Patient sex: M
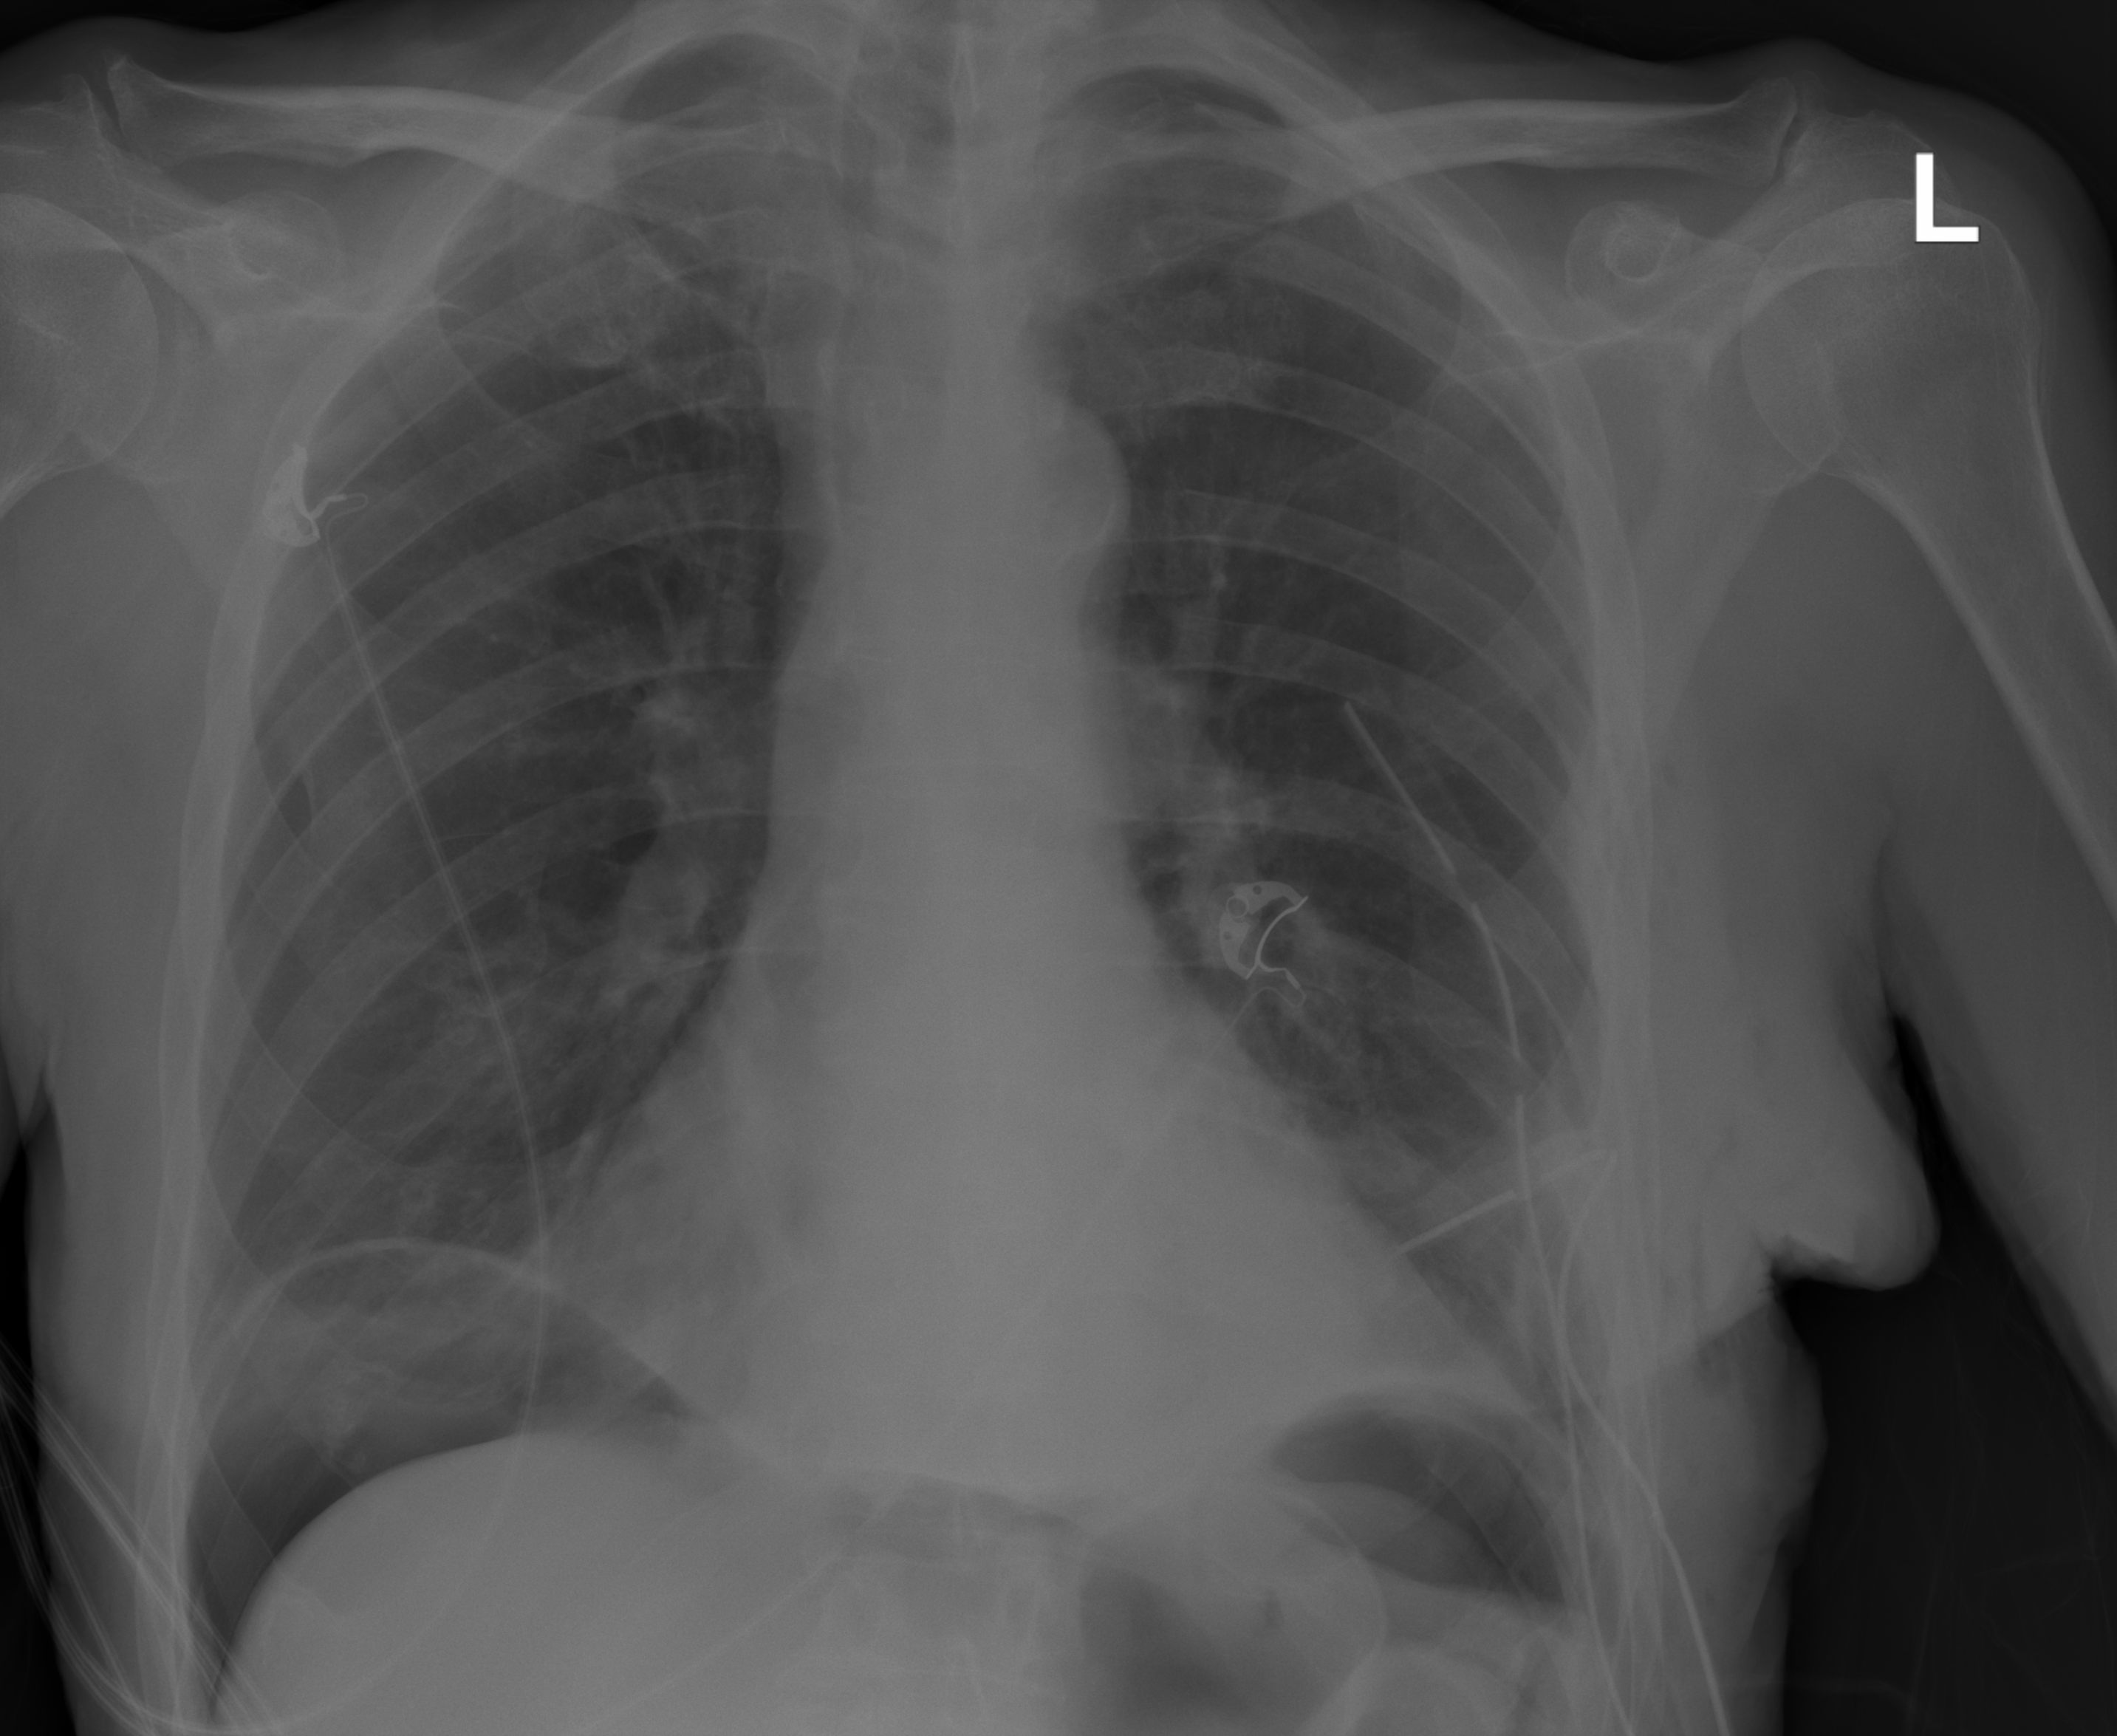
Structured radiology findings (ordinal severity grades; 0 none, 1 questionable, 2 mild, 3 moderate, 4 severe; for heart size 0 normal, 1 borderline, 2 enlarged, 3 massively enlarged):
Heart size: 0
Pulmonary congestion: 0
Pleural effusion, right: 0
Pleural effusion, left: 0
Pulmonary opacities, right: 0
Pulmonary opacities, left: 0
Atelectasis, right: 2
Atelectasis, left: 2